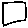
Label: square